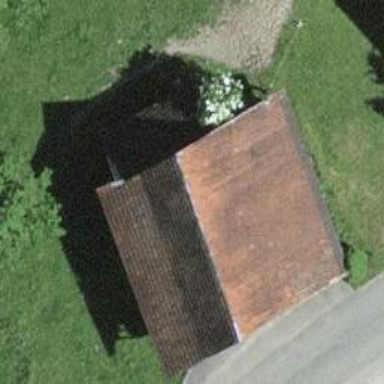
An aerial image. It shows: Barn.